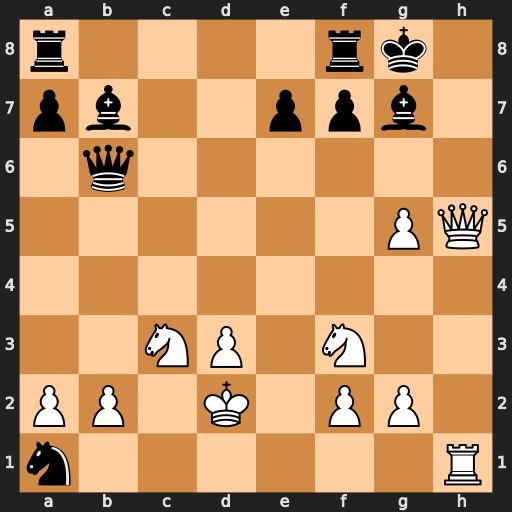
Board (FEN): r4rk1/pb2ppb1/1q6/6PQ/8/2NP1N2/PP1K1PP1/n6R
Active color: w
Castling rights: -
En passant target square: -
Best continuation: Qh7#